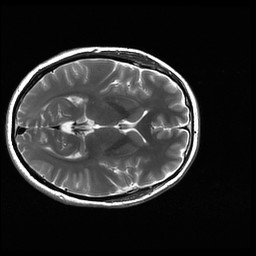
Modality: T2w
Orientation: axial
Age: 36
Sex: male
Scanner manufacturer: ge
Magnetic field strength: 3 T
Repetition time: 5.192 s
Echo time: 0.1003 s